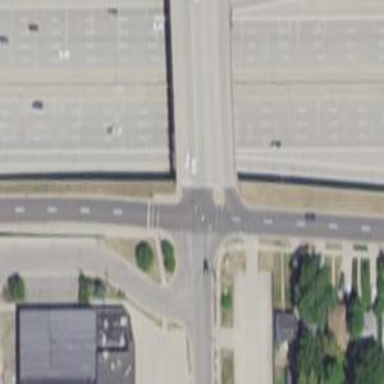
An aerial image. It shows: Secondary link road with asphalt surface.